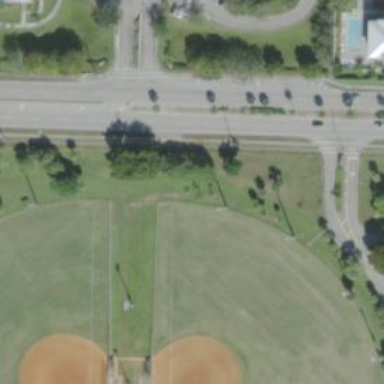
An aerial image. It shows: Baseball pitch for leisure land.